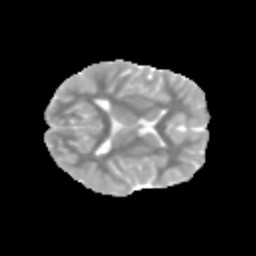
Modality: MD
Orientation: axial
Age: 9
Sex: female
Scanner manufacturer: siemens
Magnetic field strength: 3 T
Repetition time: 3.8 s
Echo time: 0.07 s